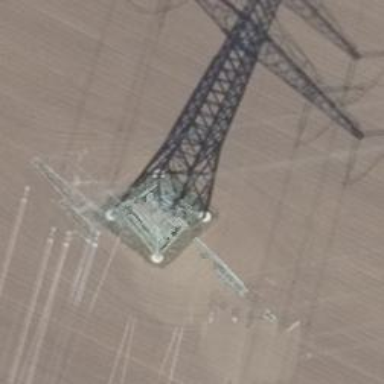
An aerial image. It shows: Three power lines with cables.